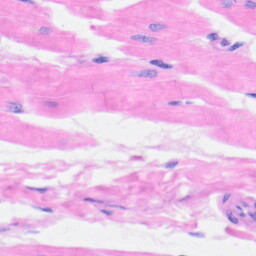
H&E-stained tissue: Heart